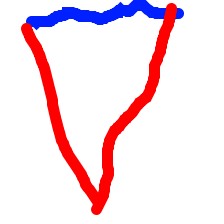
Shape: triangle